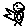
Label: bird